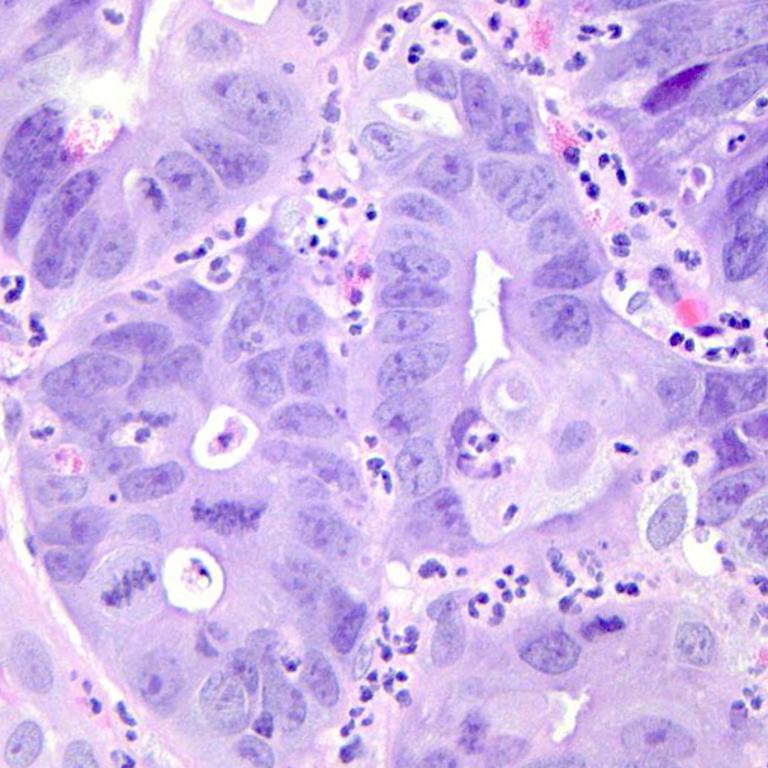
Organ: colon
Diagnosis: adenocarcinomas